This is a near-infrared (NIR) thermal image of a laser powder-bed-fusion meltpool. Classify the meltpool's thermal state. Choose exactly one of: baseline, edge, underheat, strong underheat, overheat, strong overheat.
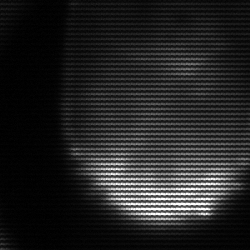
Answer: edge